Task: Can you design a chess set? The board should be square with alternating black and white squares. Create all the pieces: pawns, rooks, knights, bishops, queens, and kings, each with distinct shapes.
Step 847:
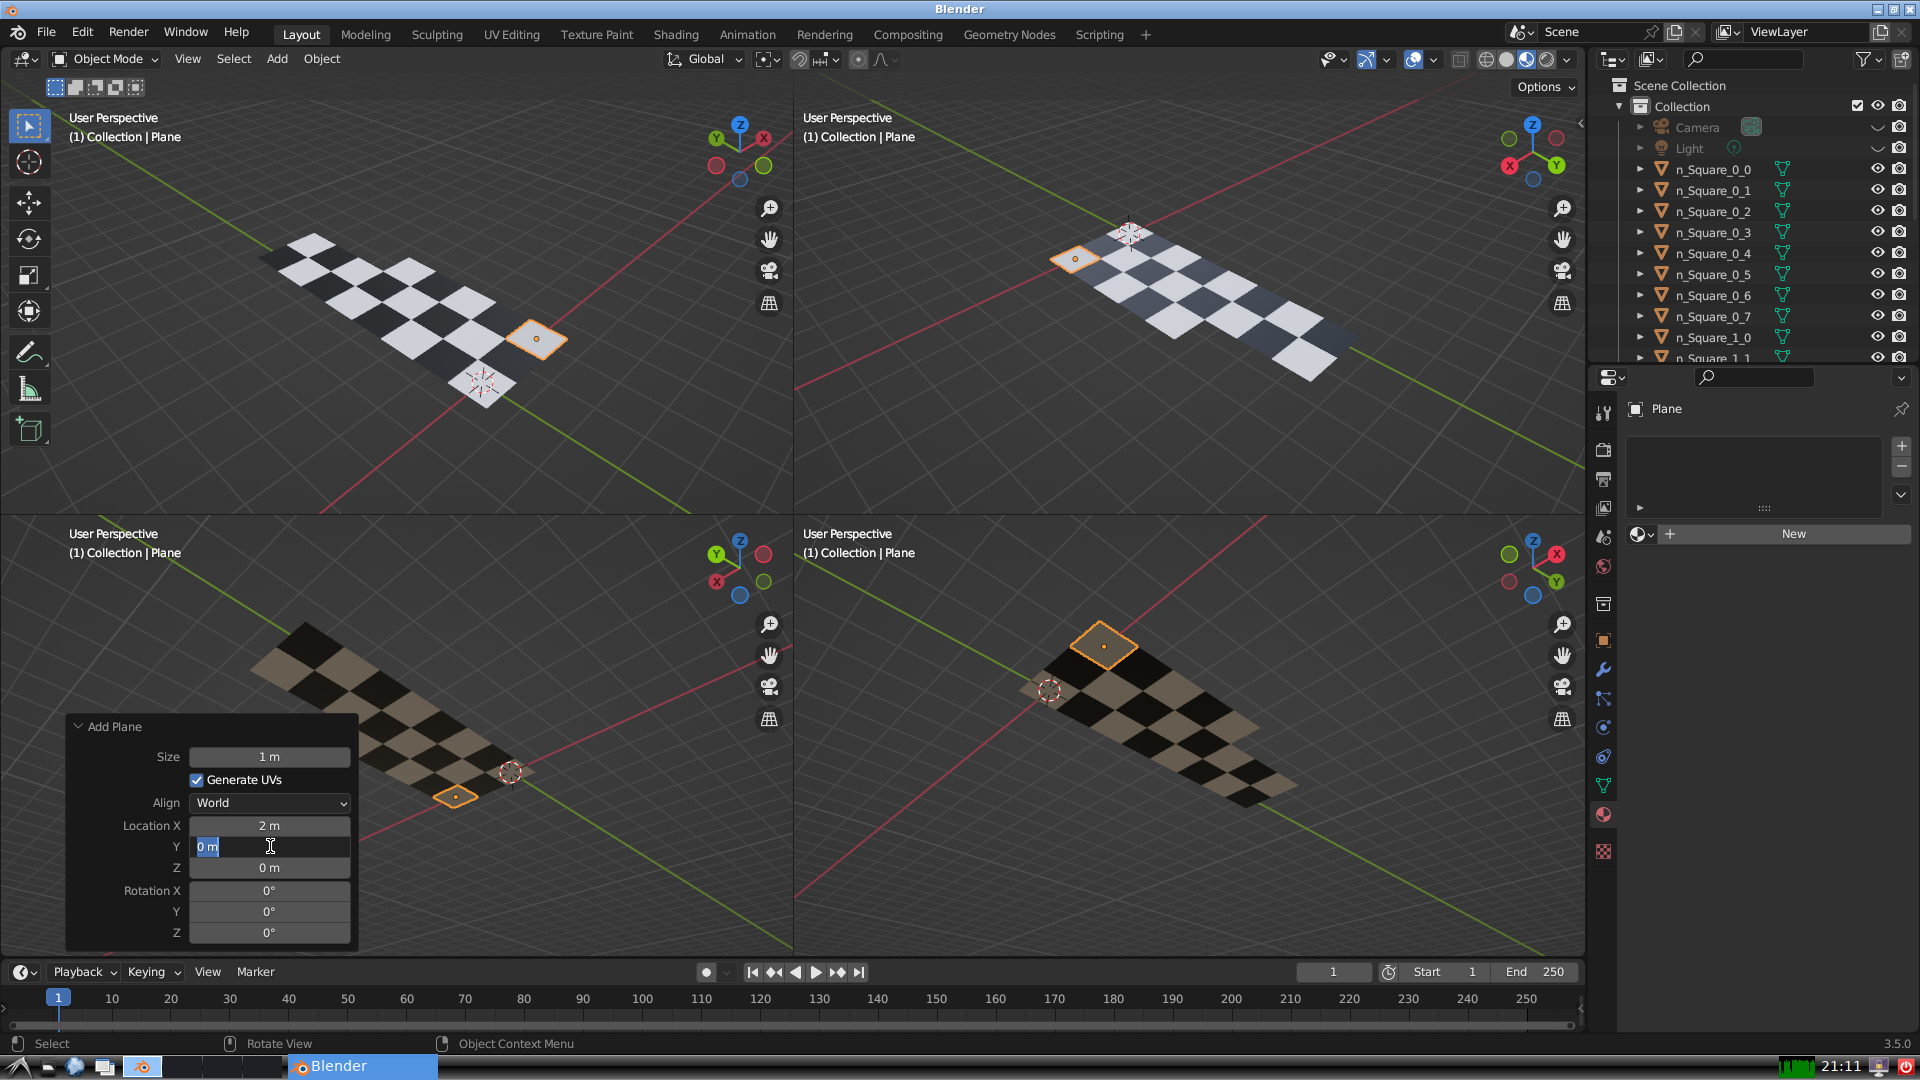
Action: input_text: 5.0